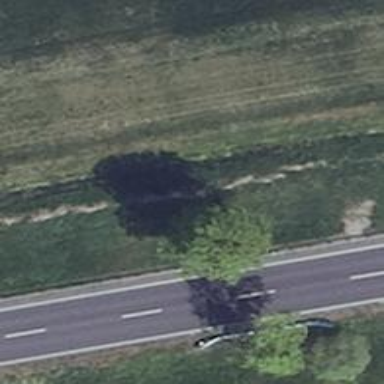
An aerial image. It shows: Deciduous tree with broadleaved leaves.